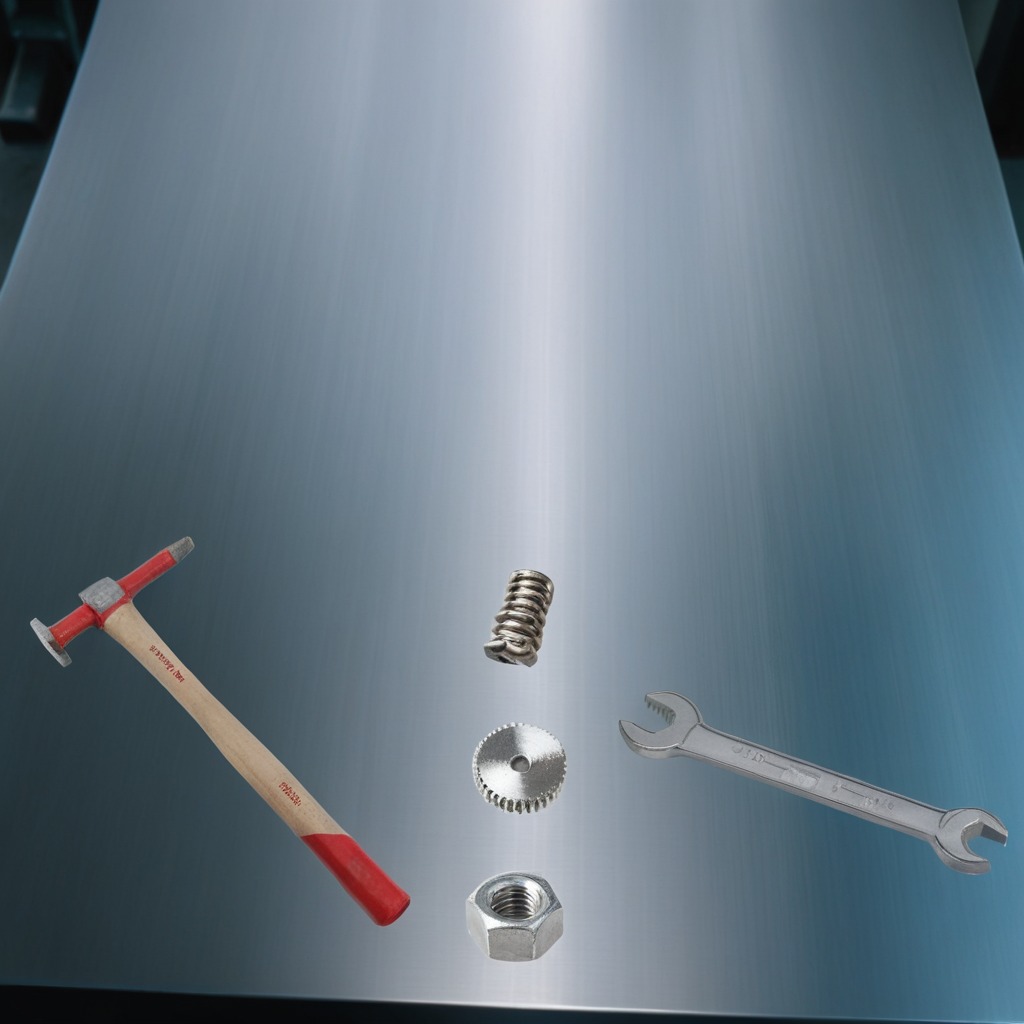
A steel gear with teeth, a hammer, a coiled metal spring, a metal nut, and a wrench are lying on the metal table in a machine shop under fluorescent lights.